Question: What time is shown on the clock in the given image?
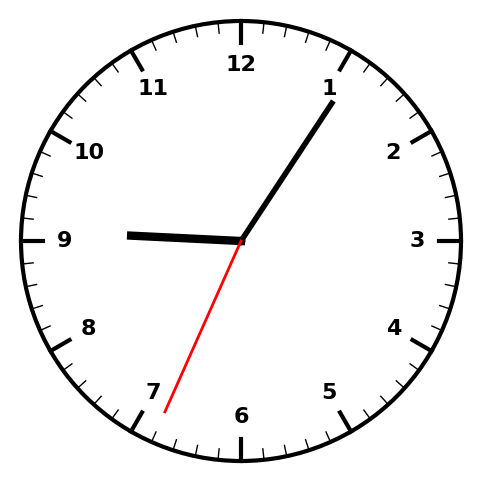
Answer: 09:05:34